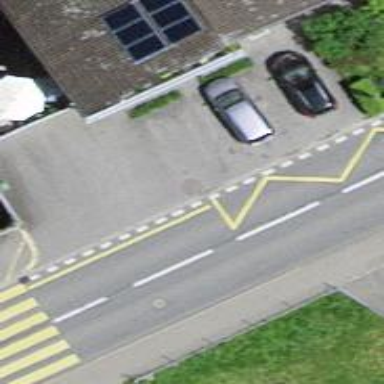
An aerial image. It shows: Platform for public transport. The platform is located by the road.